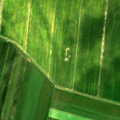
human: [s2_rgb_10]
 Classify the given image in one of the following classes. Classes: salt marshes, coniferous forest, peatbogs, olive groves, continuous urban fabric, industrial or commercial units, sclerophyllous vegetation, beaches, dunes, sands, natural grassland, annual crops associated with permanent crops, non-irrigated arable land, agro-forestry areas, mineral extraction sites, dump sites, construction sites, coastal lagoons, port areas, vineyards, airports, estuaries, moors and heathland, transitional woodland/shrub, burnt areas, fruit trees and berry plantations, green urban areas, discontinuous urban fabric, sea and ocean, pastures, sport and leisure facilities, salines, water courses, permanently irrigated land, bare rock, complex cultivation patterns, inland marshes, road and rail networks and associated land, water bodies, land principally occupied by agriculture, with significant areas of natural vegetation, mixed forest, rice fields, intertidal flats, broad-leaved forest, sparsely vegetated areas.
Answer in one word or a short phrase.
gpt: non-irrigated arable land